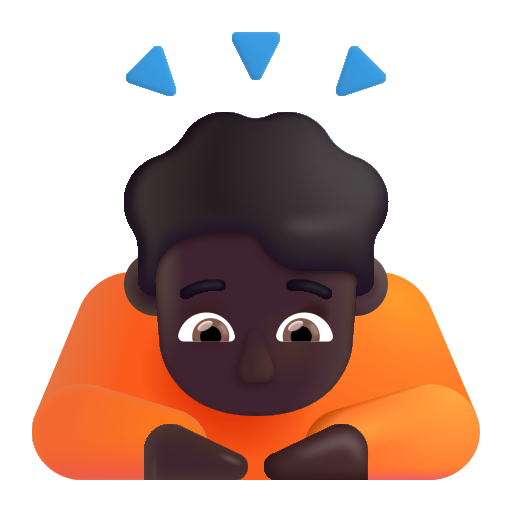
person bowing color dark